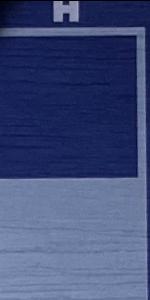
Label: Empty